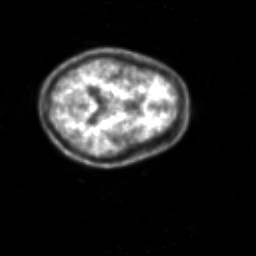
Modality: PET
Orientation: axial
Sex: female
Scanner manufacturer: siemens